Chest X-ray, AP view. Patient: 56 years old, sex F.
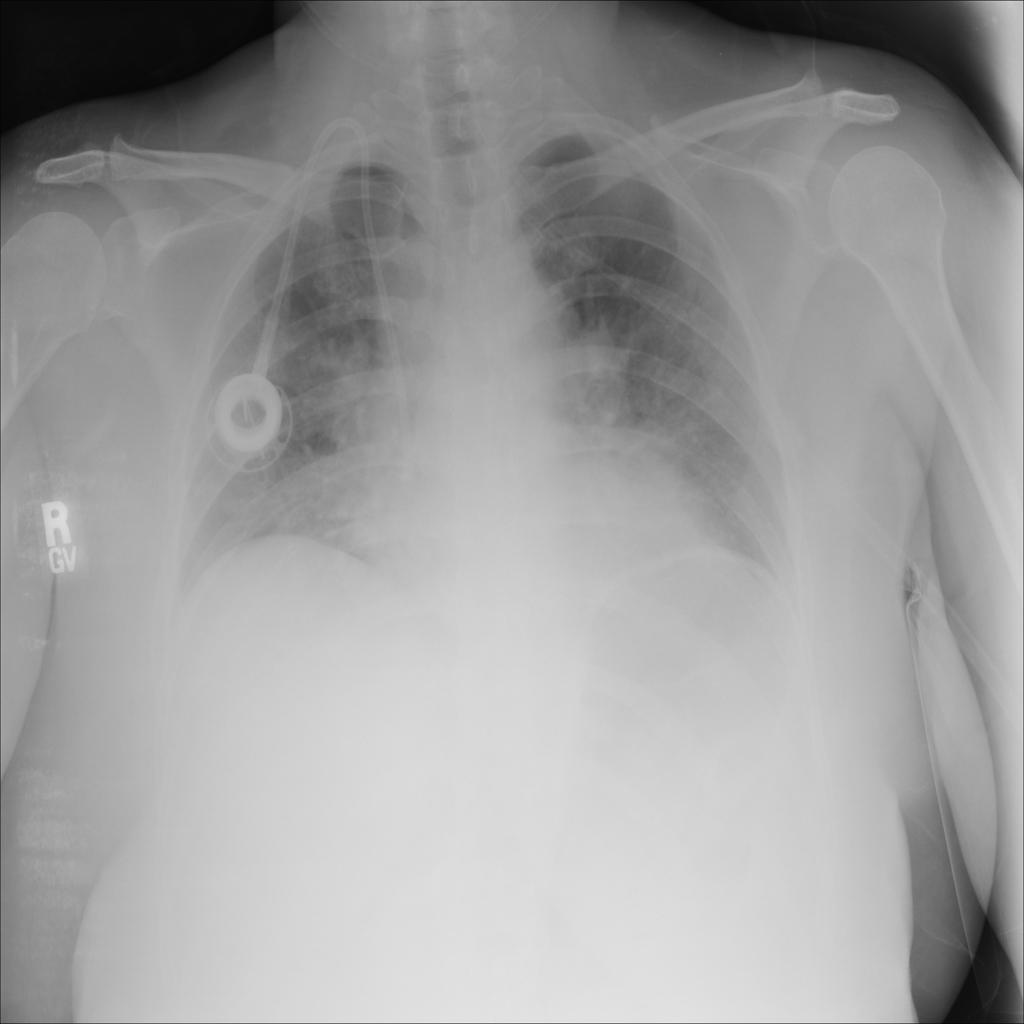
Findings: Pneumothorax